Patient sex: M
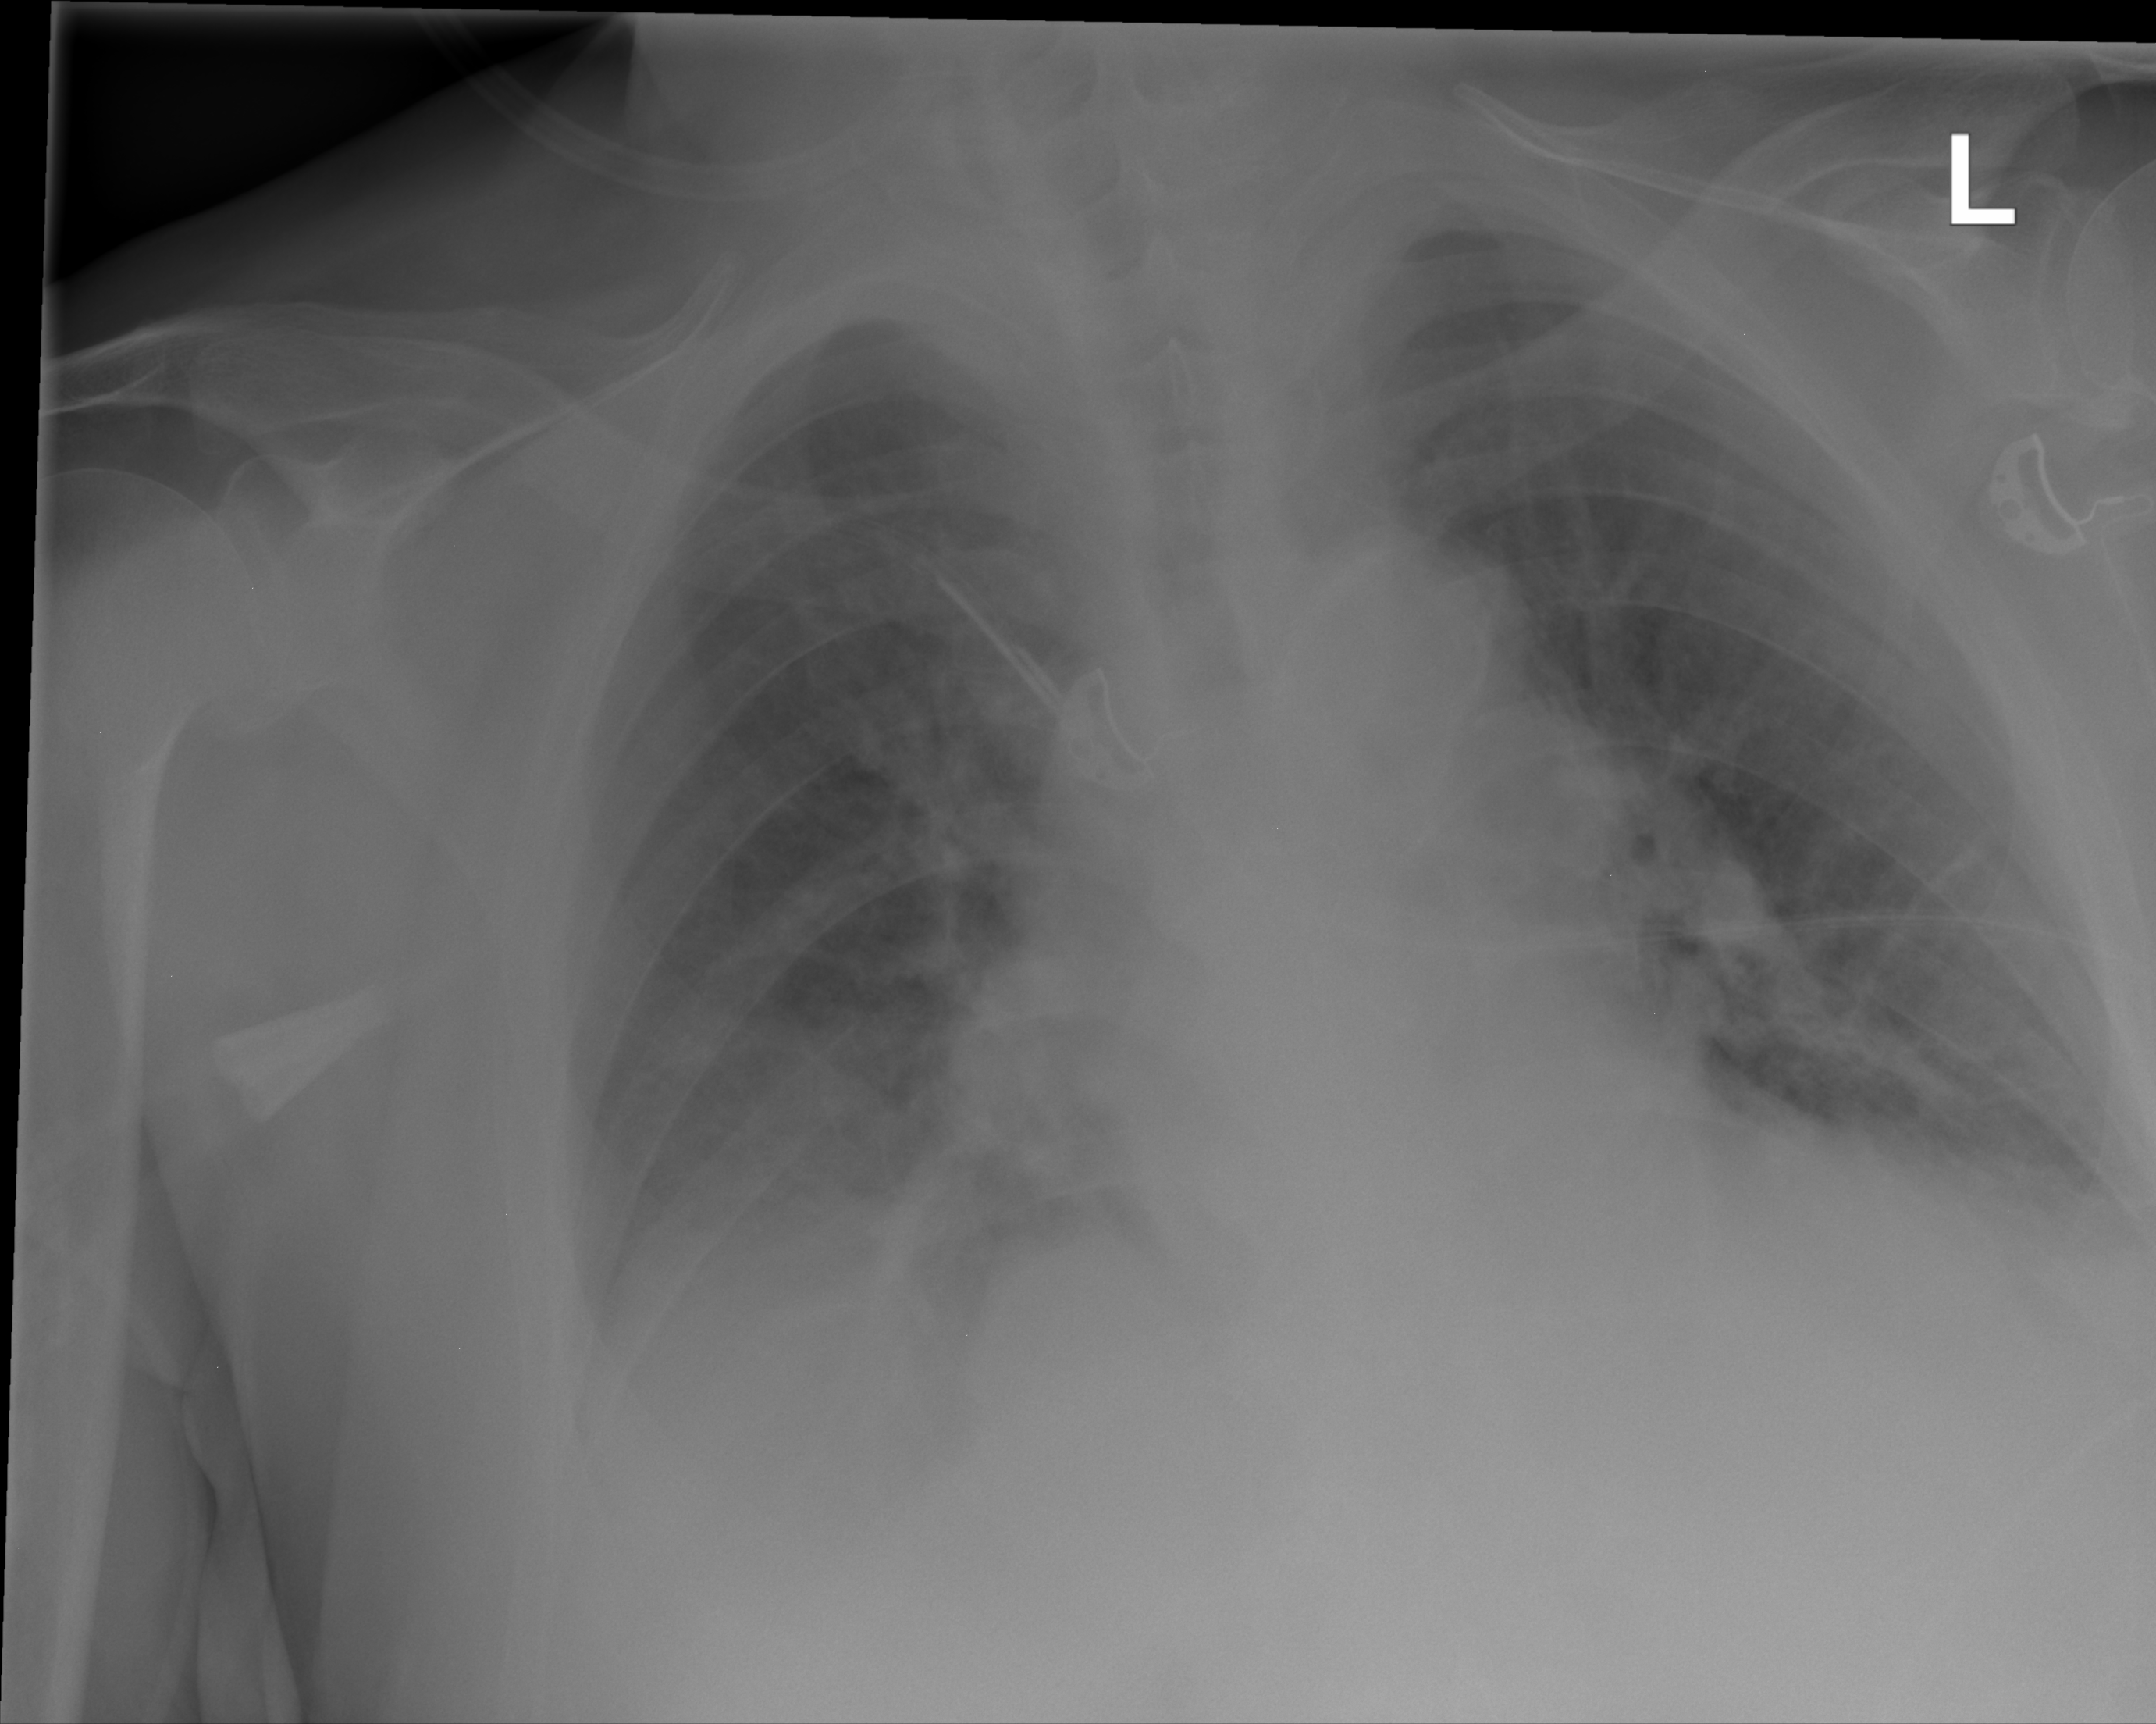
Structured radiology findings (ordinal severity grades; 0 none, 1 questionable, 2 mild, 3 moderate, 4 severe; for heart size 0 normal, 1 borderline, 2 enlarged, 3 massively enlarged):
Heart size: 2
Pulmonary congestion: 3
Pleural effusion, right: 2
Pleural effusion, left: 2
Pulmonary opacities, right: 2
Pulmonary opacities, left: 2
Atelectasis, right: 0
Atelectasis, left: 0